Question: Whilst debugging in Xcode_3.1.2 I am pretty sure I could see the contents of my NSString arrays. However after upgrading to 3.2 I only see the following ...

I know I can print the object in (gdb) using "po planetArray" or simply click in the debugger and "print description to console" I am just curious, as I am sure it worked prior to upgrading. Anyone know anything about this?
cheers gary
edit: data formatters is on and it shows what you see above ...
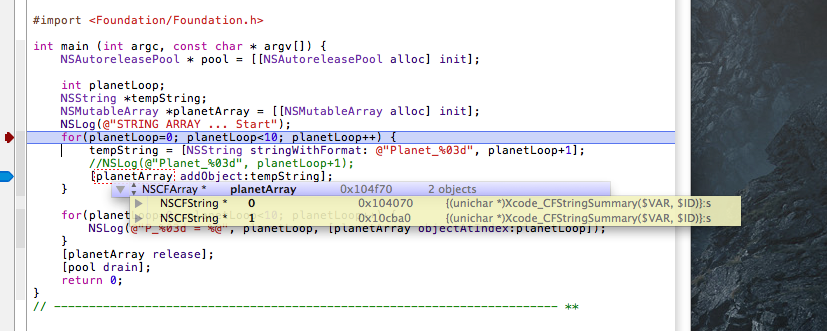
Answer: This is because GDB acts as if the variable you are viewing is out of scope while it really just is confused about what each part function or method call of the data formatter is returning (the data formatter is the "{(unichar *)Xcode_CFStringSummary($VAR, $ID)}:s" part you are seeing.
When you are debugging and you are in a method where you know a local variable must be in scope right now, open the debugger window and the area where you can see "Variable", "Value" and "Summary" column titles double click the "Summary" row entry for the variable you are interested in and enter the following (for array types like NSArray or NSCFArray):
"{(int)[$VAR count]} objects {(NSString *)[(NSArray *)$VAR description]}:s"
then press return. You have now overwritten the default data formatter provided by Xcode's GDB extension (to be found in various plists at "/Developer/Library/Xcode/CustomDataViews/") with your own data formatter string.
Your own overrides are saved at "~/Library/Application Support/Developer/Shared/Xcode/CustomDataViews/CustomDataViews.plist" and if you want to have the Apple default data formatter back just double click the row for a variable of the same type and delete whatever is there.
The nitty-gritty details: In the custom expression above the "{}" construct tells GDB to execute a command (as if you where executing it from GDB's debugger command line, which means the same restrictions apply: you need to specify the return type in cast parens in front of every function or method which returns something). The ":s" behind the closing curly brace tells Xcode and GDB to reference the "Summary" column. Also valid would be ":v" which references the "Value" column which most of the time is just the pointer value. Everything that is outside of the curly braces is shown verbatim.
Unfortuntely curly braces can't be nested which invalidates ternary operator conditionals.
So with the above data formatter you should see the following for an empty NSArray:
"0 objects (
)"
If you want to write your own data formatters as GDB extensions (equivalent to specifying a function akin to Xcode_CFStringSummary above) you can do so. Take a look at the following header: "/Developer/Applications/Xcode.app/Contents/PlugIns/GDBMIDebugging.xcplugin/Contents/Headers/DataFormatterPlugin.h"
it will tell you all you need to know. But it can be hard to get it right. It might be easier and less error prone to just define another method on your class and call that from the data formatter string instead of "description".